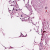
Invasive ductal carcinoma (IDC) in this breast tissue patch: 0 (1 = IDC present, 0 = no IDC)